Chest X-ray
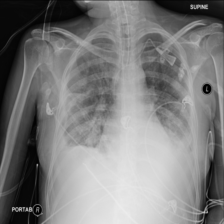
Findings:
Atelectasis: negative
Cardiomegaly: negative
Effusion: positive
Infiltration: positive
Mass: negative
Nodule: negative
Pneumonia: negative
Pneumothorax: negative
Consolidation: negative
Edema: negative
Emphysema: negative
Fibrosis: negative
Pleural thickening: negative
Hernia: negative